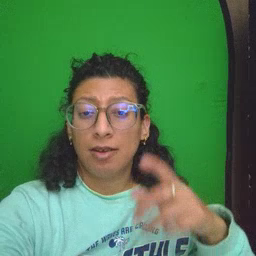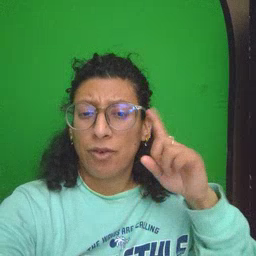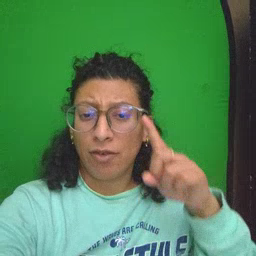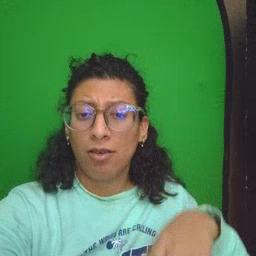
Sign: for